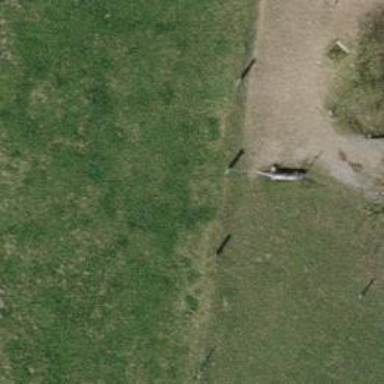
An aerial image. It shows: Fence is in the image.